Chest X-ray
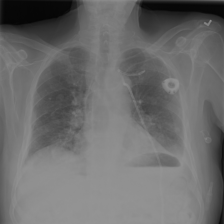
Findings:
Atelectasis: negative
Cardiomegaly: negative
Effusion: positive
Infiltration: negative
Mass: negative
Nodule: negative
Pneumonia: negative
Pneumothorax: positive
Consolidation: negative
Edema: negative
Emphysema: negative
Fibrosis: negative
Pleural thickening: negative
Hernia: negative